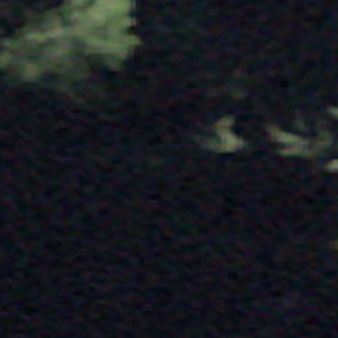
Label: other